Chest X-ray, AP view. Patient: 53 years old, sex F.
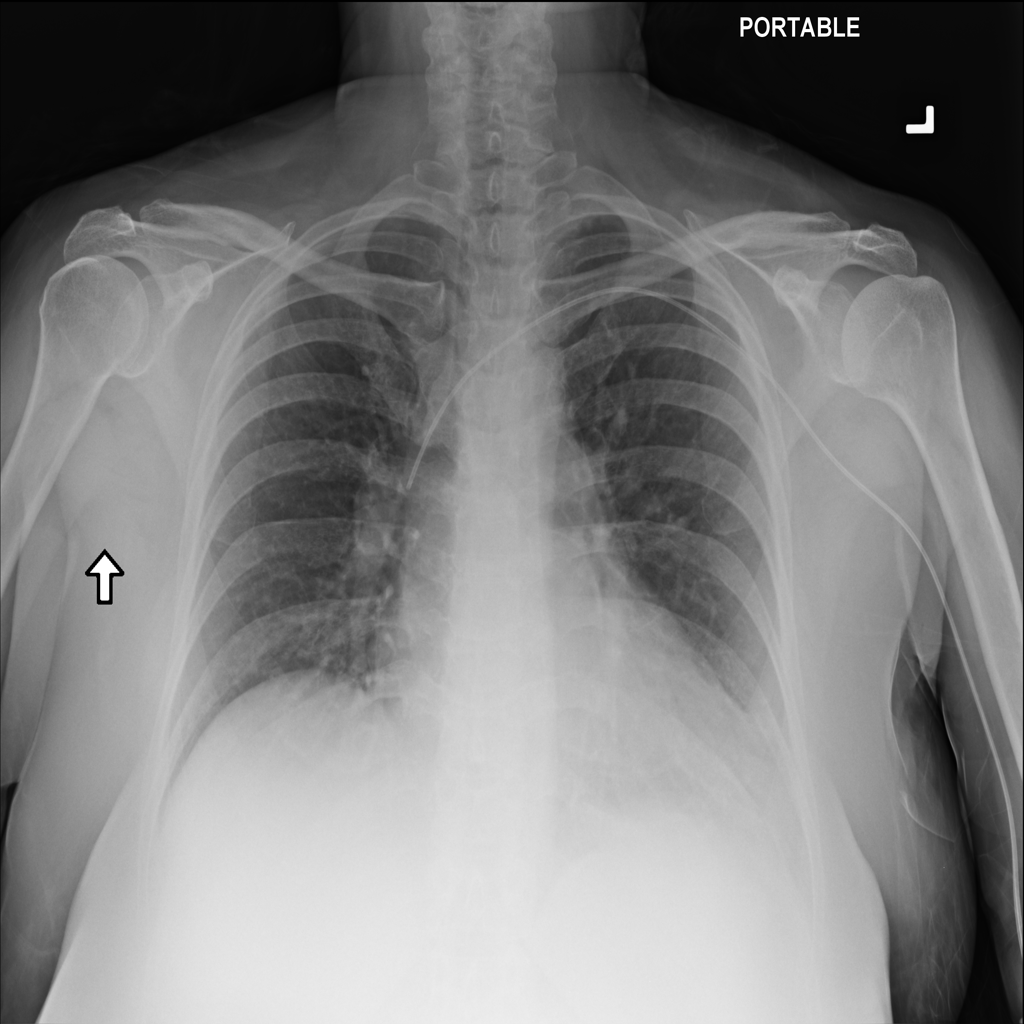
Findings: Infiltration